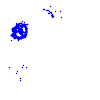
Particle: electron